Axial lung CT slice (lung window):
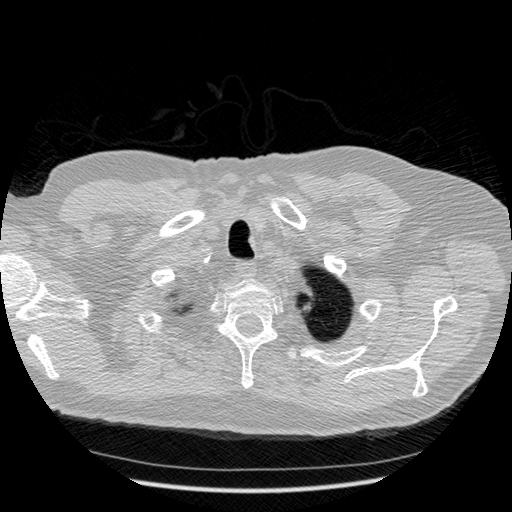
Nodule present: no